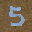
Label: 5